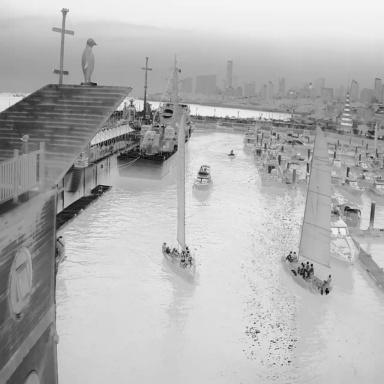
There are 20 objects shown in the infrared image, including four sailboats, and 16 canoes.